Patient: sex F, age 71
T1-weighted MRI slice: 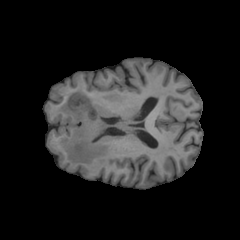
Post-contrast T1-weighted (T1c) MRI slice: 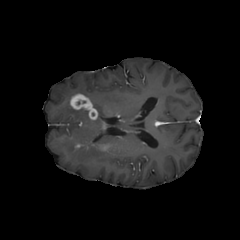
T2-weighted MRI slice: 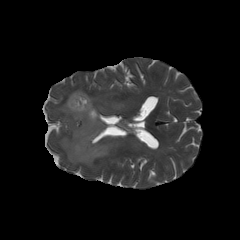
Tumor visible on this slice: yes
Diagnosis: Glioblastoma, IDH-wildtype
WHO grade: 4